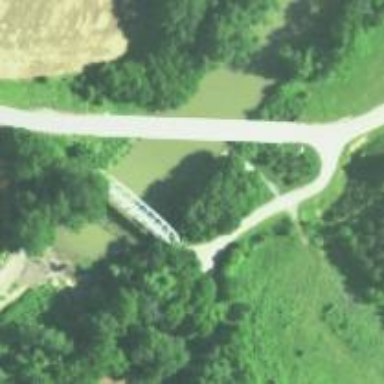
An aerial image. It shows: There is bridge in the image.